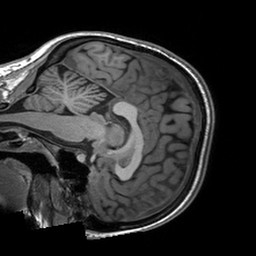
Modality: T1w
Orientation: sagittal
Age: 25
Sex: female
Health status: healthy
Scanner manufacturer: siemens
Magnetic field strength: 3 T
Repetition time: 2 s
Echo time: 0.00197 s